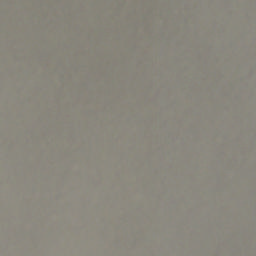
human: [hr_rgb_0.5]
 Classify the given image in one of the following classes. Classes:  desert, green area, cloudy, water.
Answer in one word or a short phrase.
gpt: cloudy